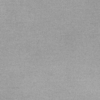
Label: dusty